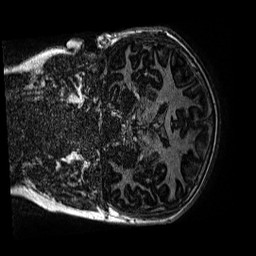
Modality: MP2RAGE
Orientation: coronal
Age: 13
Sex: male
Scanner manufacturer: siemens
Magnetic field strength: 3 T
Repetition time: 4 s
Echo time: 0.00299 s